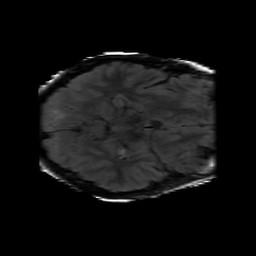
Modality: FLAIR
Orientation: axial
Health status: ill
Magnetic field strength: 3 T